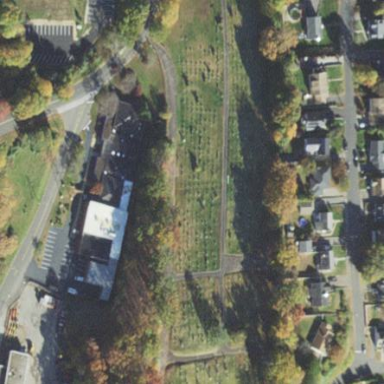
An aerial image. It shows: Private cemetery with the landuse designated as cemetery.